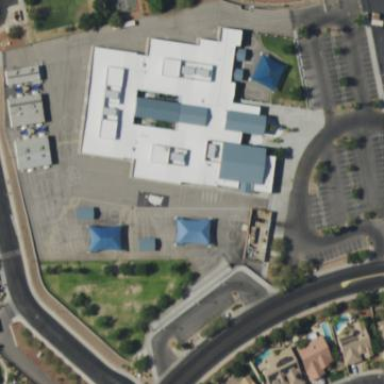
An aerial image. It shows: School.